Field crop: tomato
Growth stage: 1
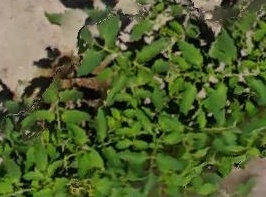
Species: tomato